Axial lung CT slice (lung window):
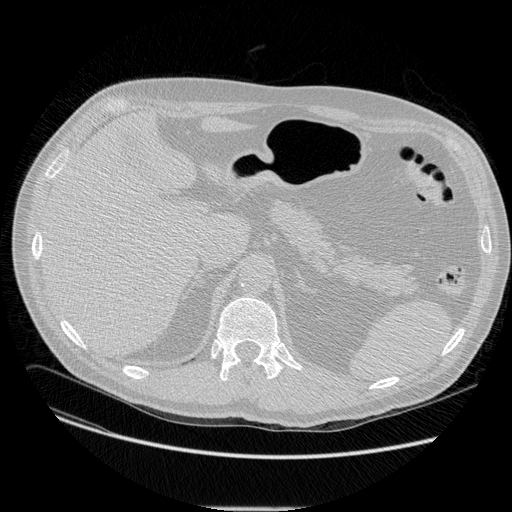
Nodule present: no